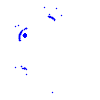
Particle: kaon